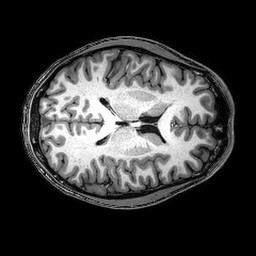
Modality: T1w
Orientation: axial
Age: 25
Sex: male
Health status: healthy
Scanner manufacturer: philips
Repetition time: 0.008172 s
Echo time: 0.00374 s